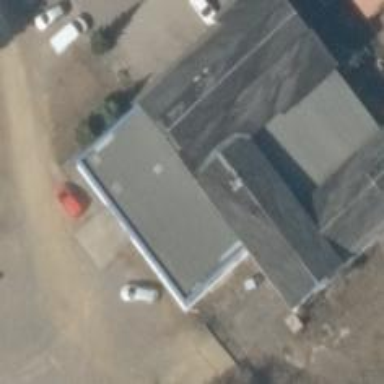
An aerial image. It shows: Car shop.